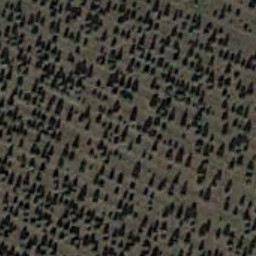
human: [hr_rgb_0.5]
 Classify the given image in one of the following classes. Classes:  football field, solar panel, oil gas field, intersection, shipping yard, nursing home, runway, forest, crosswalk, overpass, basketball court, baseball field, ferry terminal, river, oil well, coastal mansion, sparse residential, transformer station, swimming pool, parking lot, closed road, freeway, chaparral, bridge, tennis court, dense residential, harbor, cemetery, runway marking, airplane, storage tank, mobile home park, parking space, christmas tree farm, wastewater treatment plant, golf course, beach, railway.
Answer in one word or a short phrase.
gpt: christmas tree farm